Field crop: tomato
Growth stage: 1
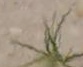
Species: cyperus